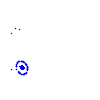
Particle: kaon